设直线系 \(M: (x - 1)\cos\theta + (y - 2)\sin\theta = 1\ (0 \le \theta \le 2\pi)\)，对于下列四个命题：

\textcircled{1} \(M\) 中所有直线均经过一个定点；

\textcircled{2} 存在定点 \(P\) 不在 \(M\) 中的任一条直线上；

\textcircled{3} 对于任意整数 \(n(n \ge 3)\)，存在正 \(n\) 边形，使其所有边均在 \(M\) 中的直线上；

\textcircled{4} \(M\) 中的直线所能围成的正三角形面积都相等。

其中真命题的序号是\underline{\ \ \ \ \ \ \ }（写出所有真命题的序号）。
【解答】
【详解】解：由直线系 \(M: (x - 1)\cos\theta + (y - 2)\sin\theta = 1\ (0 \le \theta \le 2\pi)\)，
可令 \(\begin{cases} x - 1 = \cos\theta \\ y - 2 = \sin\theta \end{cases}\)，消去 \(\theta\) 可得 \((x - 1)^2 + (y - 2)^2 = 1\)，
故直线系 \(M\) 表示圆 \((x - 1)^2 + (y - 2)^2 = 1\) 的切线的集合，因此\textcircled{1}不正确；
\textcircled{2}：因为对任意 \(\theta\)，定点 \((1,2)\) 到直线系 \(M\) 中任意直线的距离为
\[
d = \frac{|(1-1)\cos\theta + (2-2)\sin\theta - 1|}{\sqrt{\cos^2\theta + \sin^2\theta}} = 1 \neq 0
\]
所以定点 \((1,2)\) 不在 \(M\) 中的任一条直线上，故\textcircled{2}正确；
\textcircled{3}：对于任意整数 \(n(n \ge 3)\)，以圆 \((x - 1)^2 + (y - 2)^2 = 1\) 为内切圆作正 \(n\) 边形，
该正 \(n\) 边形的所有边都是圆的切线，因此所有边均在 \(M\) 中的直线上，故\textcircled{3}正确；
\textcircled{4}\(M\) 中的直线所能围成的正三角形的内切圆半径可以不同（比如一个内切圆半径为1，一个更大），
因此边长和面积也不同，如图中等边三角形 \(ABC\) 和 \(ADE\) 面积不相等，故\textcircled{4}不正确。

\nfig1\n
综上，正确的命题是\textcircled{2}\textcircled{3}
故答案为：\textcircled{2}\textcircled{3}
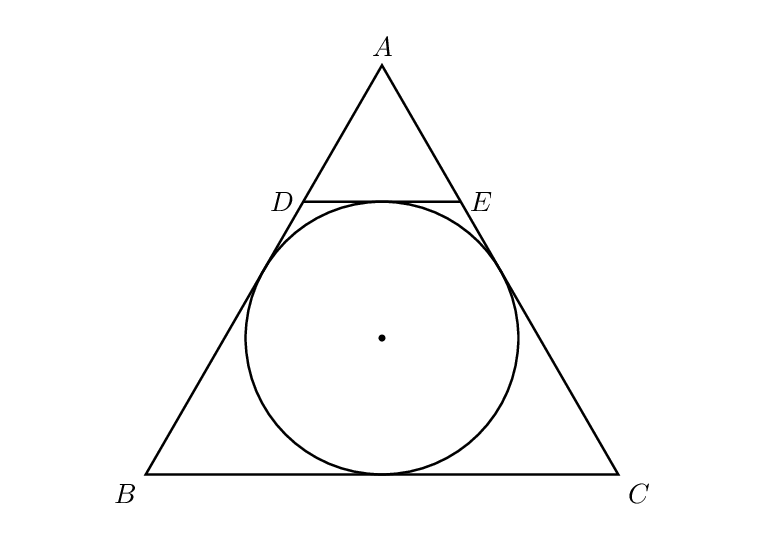